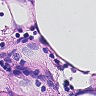
Metastatic tissue present: no